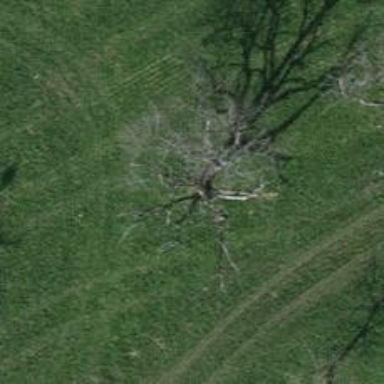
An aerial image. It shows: Single tag "natural: tree."